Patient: sex M, age 68
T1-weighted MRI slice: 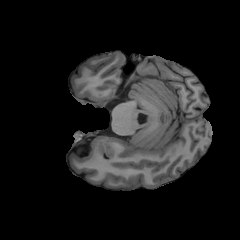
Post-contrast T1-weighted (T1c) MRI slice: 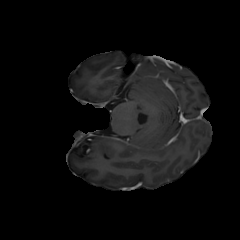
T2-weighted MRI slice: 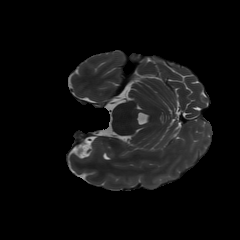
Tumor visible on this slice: no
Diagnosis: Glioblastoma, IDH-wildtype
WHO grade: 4